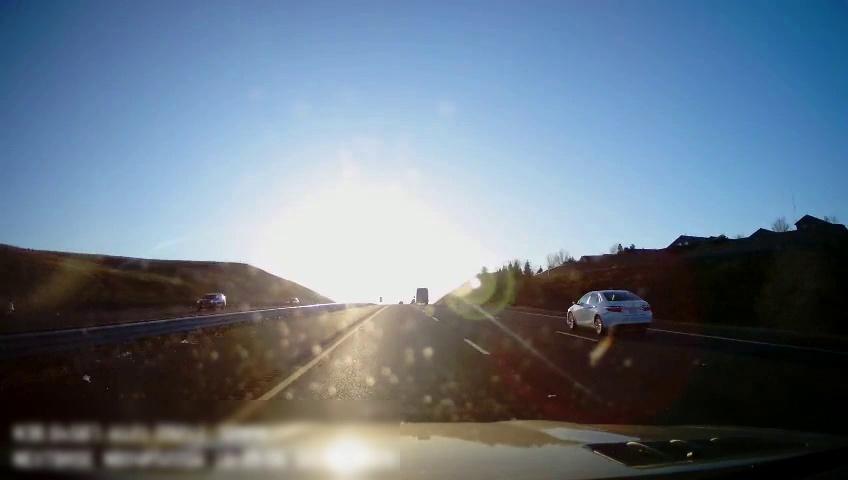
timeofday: Day
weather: Sunny
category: Drivable Space
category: Drivable Space
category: Vehicles | Car
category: Vehicles | Truck
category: Vehicles | SUV
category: Lanes | Current Lane
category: Lanes | Current Lane
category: Lanes | Alternate Lane
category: Lanes | Alternate Lane